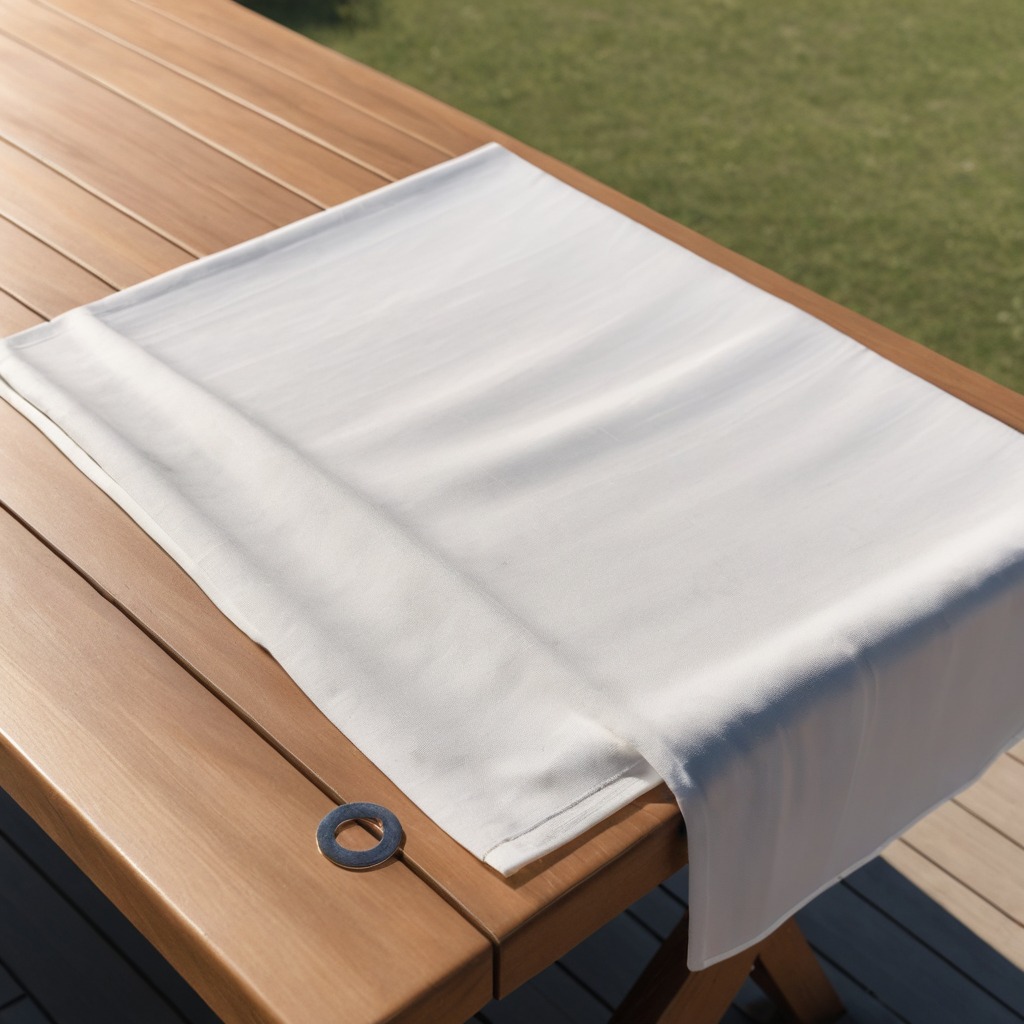
A flat metal washer is lying on the wooden table.